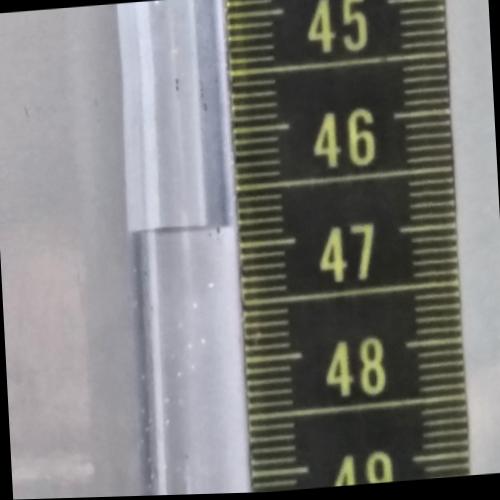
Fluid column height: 46.8 cm